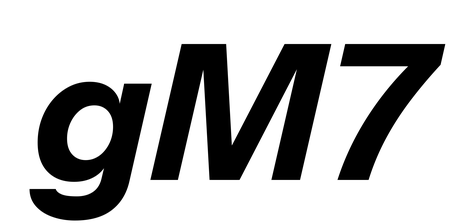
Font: InstrumentSans-Italic_Bold_Italic